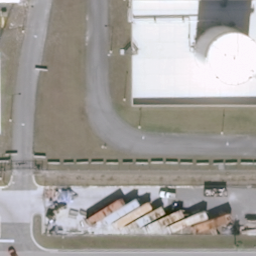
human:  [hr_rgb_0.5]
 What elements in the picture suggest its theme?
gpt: storage tanks